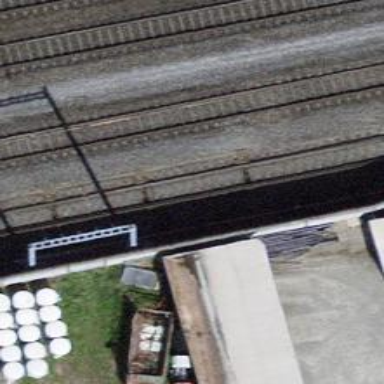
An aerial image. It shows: Railway switch.